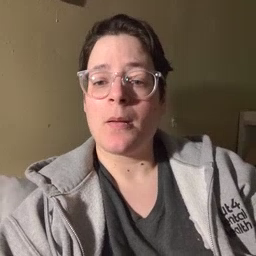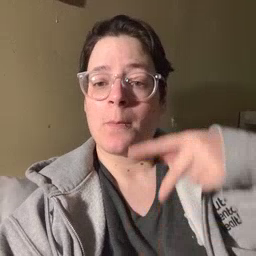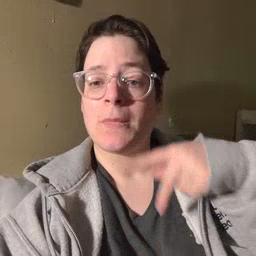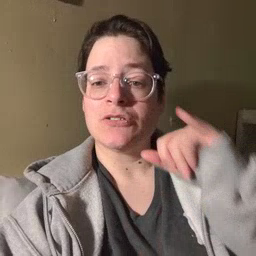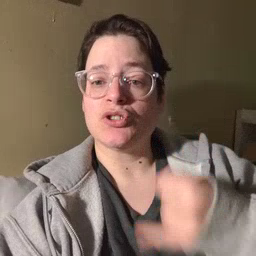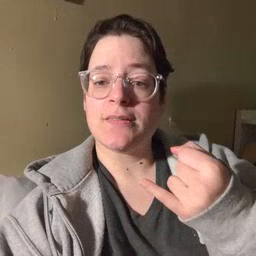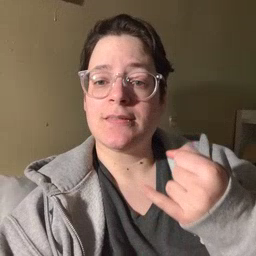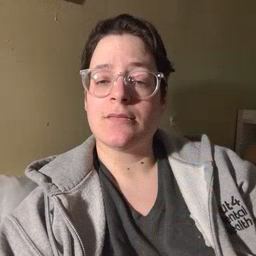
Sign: pajamas